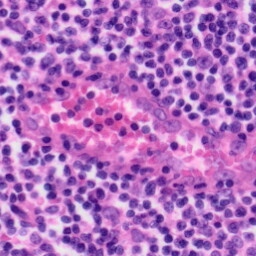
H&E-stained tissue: Tonsil